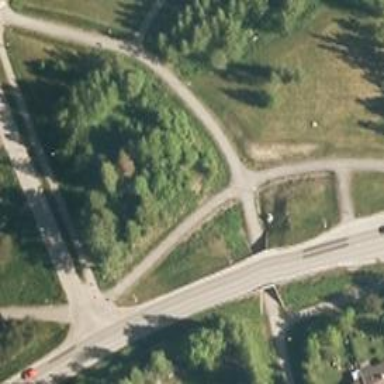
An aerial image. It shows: Asphalt cycleway.